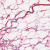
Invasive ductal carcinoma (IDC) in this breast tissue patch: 0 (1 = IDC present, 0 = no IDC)